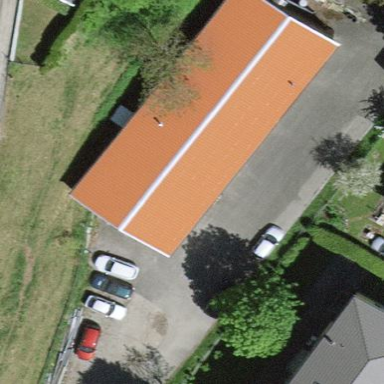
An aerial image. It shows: Building.